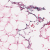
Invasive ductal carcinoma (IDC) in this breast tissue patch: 0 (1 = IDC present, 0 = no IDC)